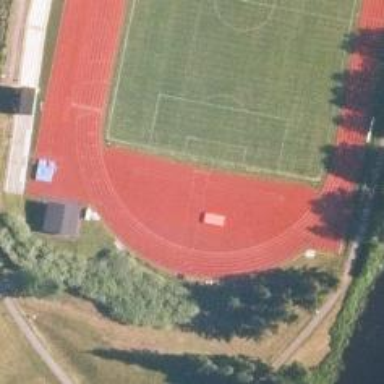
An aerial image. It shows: Athletics sports centre for leisure activities.